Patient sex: F
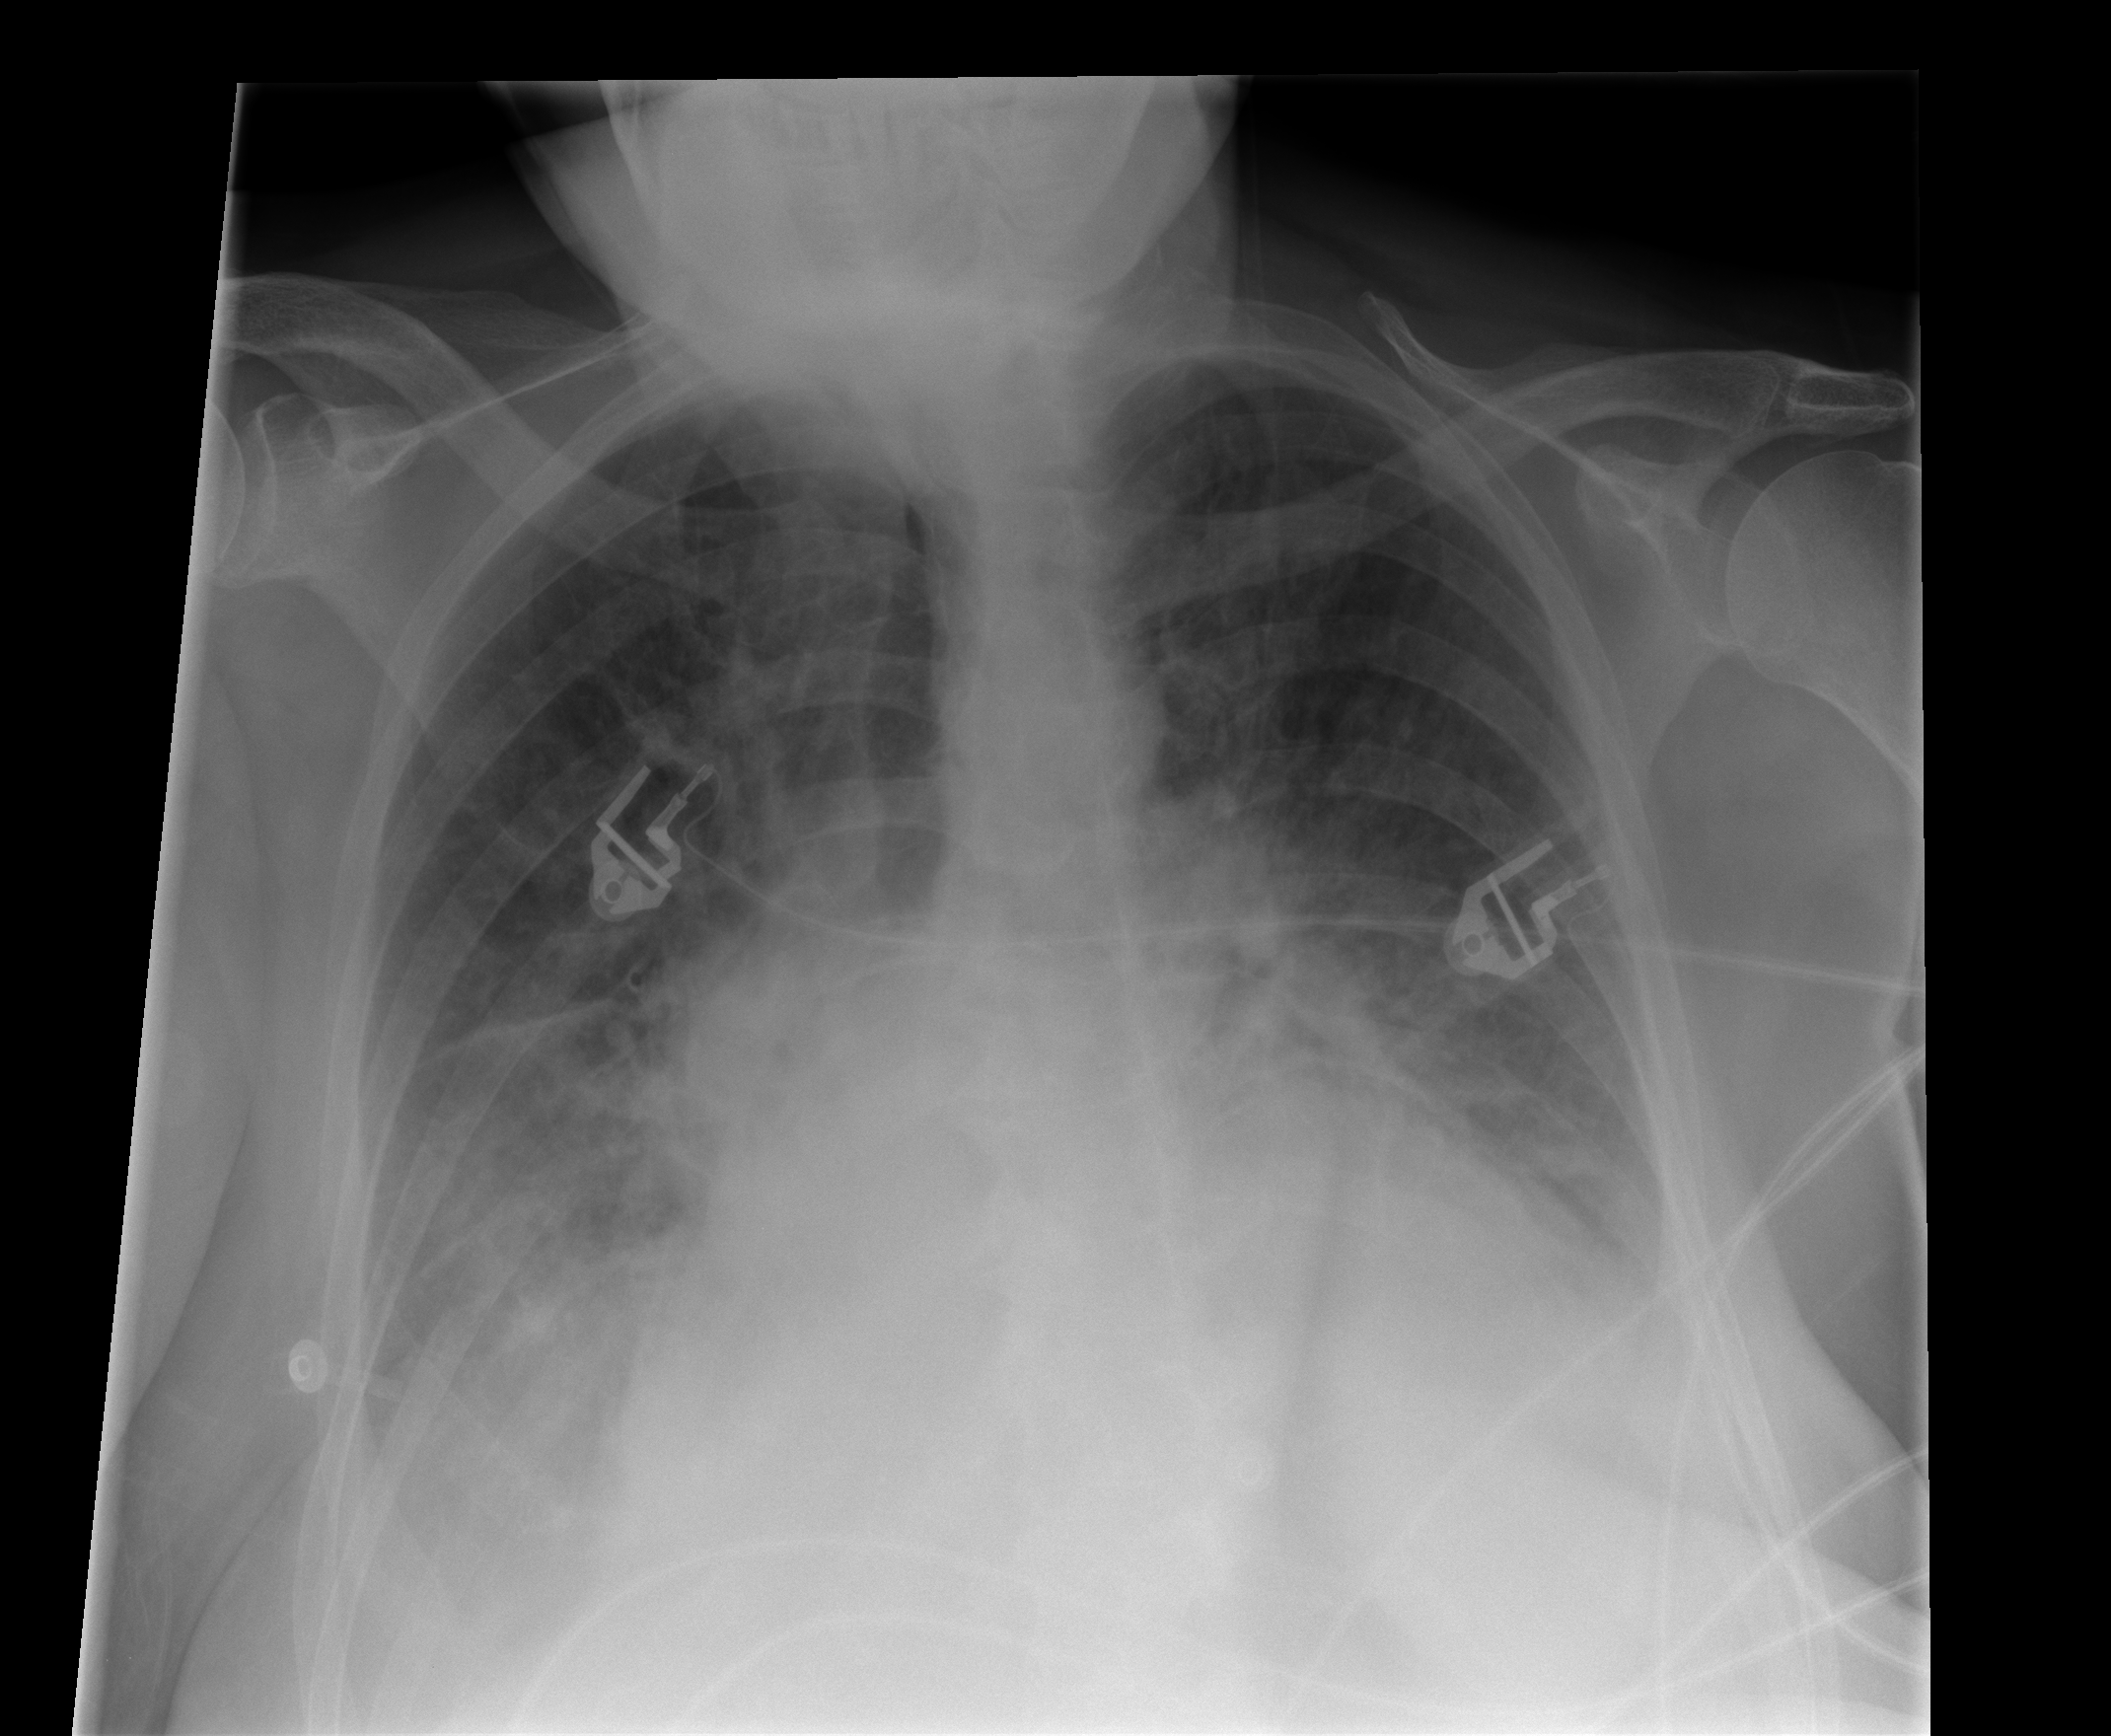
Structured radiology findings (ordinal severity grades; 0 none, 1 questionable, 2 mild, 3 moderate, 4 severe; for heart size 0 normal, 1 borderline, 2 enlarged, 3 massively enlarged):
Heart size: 3
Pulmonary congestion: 3
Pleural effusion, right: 2
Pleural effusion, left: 2
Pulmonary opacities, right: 0
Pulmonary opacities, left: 0
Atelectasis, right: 2
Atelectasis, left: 2